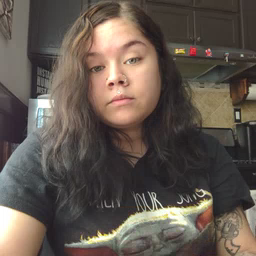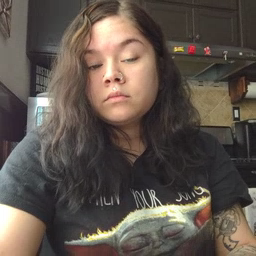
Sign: into